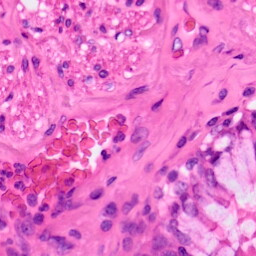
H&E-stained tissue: Lung